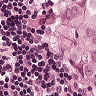
Metastatic tissue present: yes